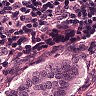
Metastatic tissue present: no